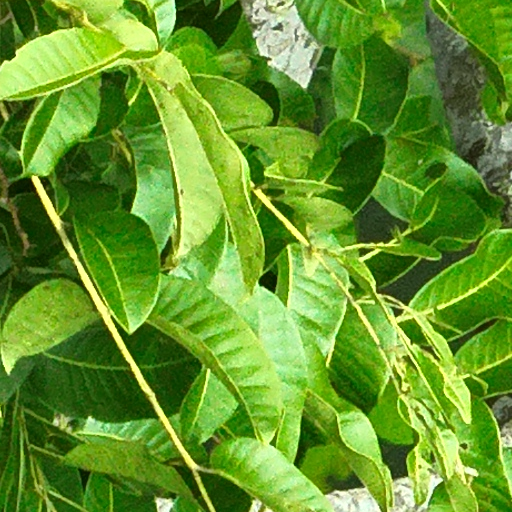
Species: Spondias mombin
GBIF accepted scientific name: Spondias mombin
Crown area (m\u00b2): 169.99